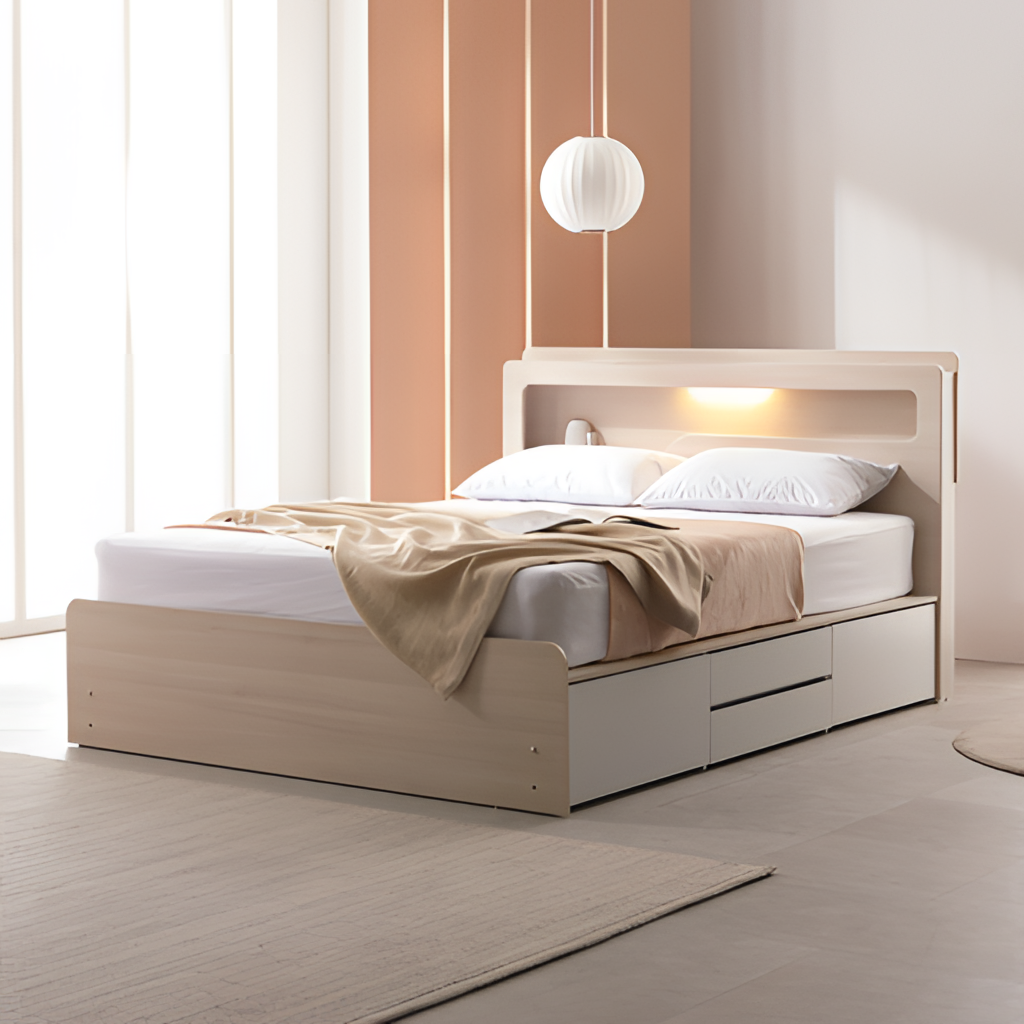
wood backlit headboard bed, bedroom, terracotta paint wallpaper, with vertical striped pattern, tile flooring, with large square pattern, modern